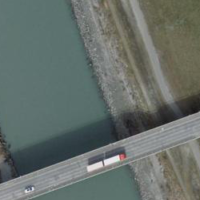
EUNIS habitat code: 15
Species observed at this site:
Buteo buteo